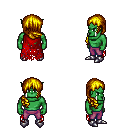
a pixel art fantasy rpg character, male body template, orc, green skin, red tattered cape, magenta pants, blonde right-swept hairstyle, metal boots, four views (front, back, left, right), 2x2 character sprite sheet, small pixel art, hard edges, no anti-aliasing